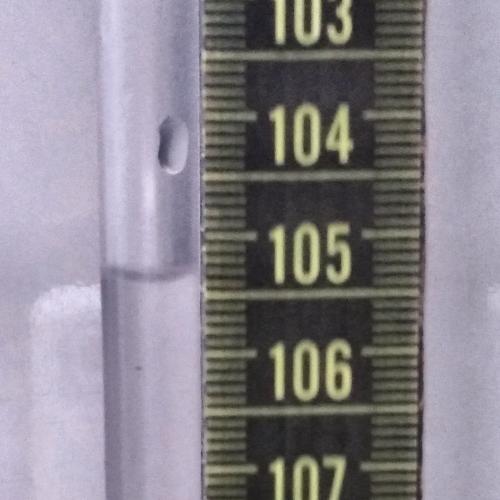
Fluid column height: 105.3 cm